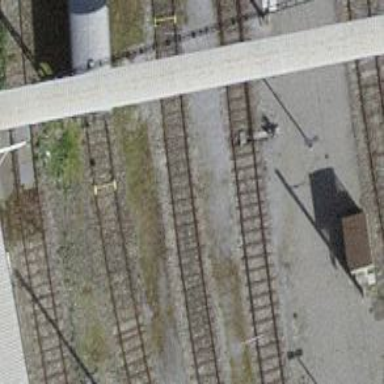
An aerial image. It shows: Railway switch.